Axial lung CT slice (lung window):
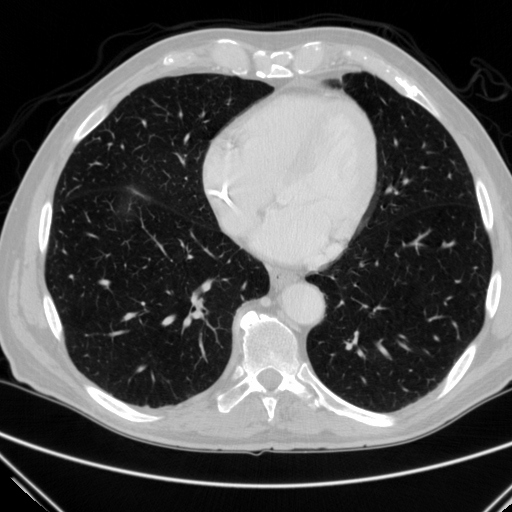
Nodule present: no